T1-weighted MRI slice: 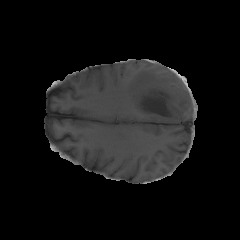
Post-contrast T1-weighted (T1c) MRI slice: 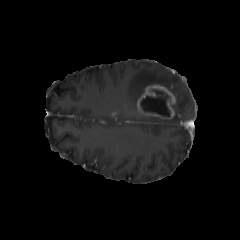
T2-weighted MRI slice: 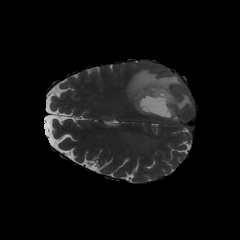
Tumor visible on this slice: yes